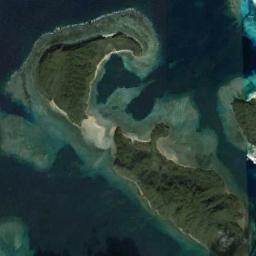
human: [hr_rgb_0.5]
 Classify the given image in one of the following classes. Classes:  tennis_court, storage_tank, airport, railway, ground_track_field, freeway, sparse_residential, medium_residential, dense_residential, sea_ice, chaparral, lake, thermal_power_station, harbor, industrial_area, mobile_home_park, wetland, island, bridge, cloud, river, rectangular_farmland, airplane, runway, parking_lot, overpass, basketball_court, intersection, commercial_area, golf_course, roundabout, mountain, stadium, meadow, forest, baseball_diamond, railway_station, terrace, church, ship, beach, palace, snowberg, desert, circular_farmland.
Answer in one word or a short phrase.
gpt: island